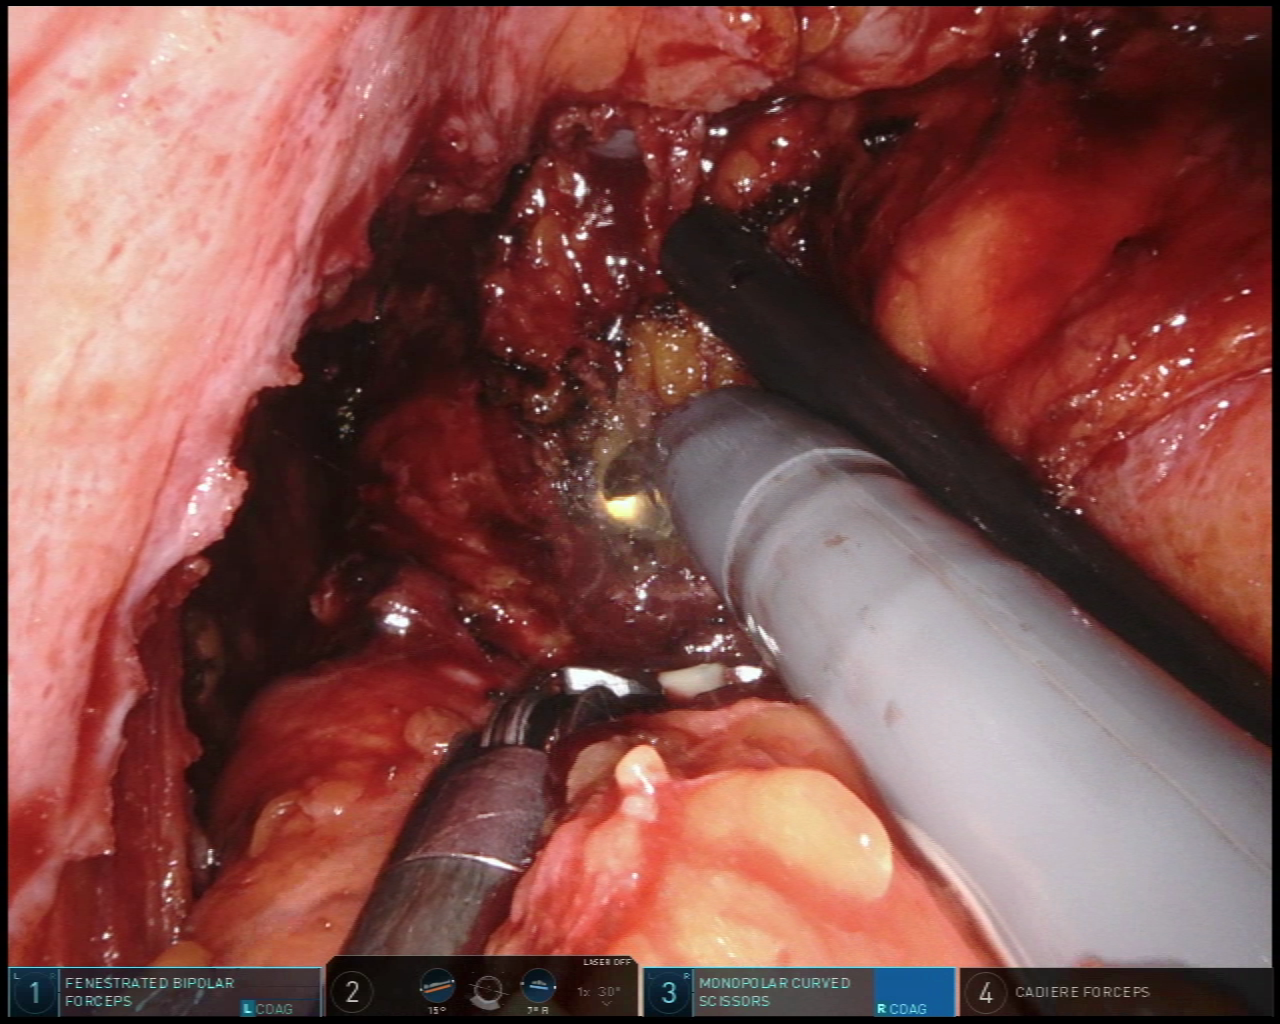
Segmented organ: vesicular_glands
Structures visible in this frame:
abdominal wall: no
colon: no
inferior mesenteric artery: no
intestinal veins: no
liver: no
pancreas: no
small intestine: no
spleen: no
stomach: no
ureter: no
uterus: no
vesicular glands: yes